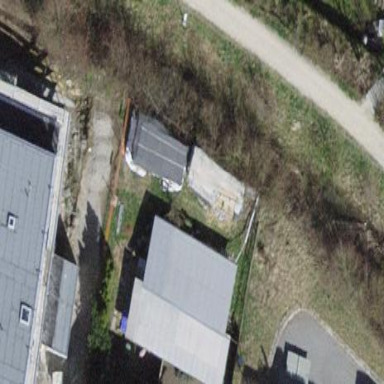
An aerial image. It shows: Shed.